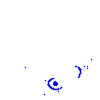
Particle: electron